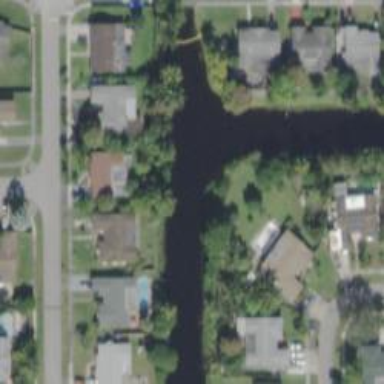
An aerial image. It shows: Canal.